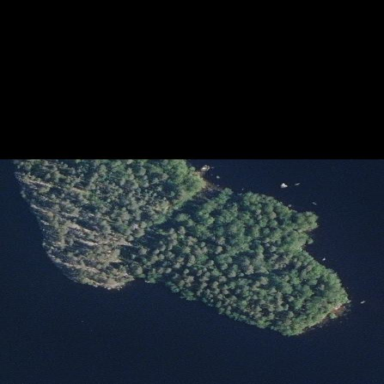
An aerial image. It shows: Islet.